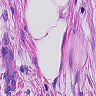
Metastatic tissue present: yes